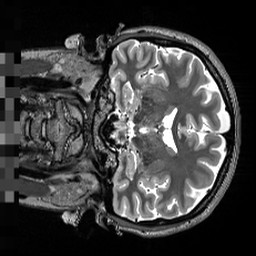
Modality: T2w
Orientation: coronal
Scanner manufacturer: siemens
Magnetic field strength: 3 T
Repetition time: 3.2 s
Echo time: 0.564 s